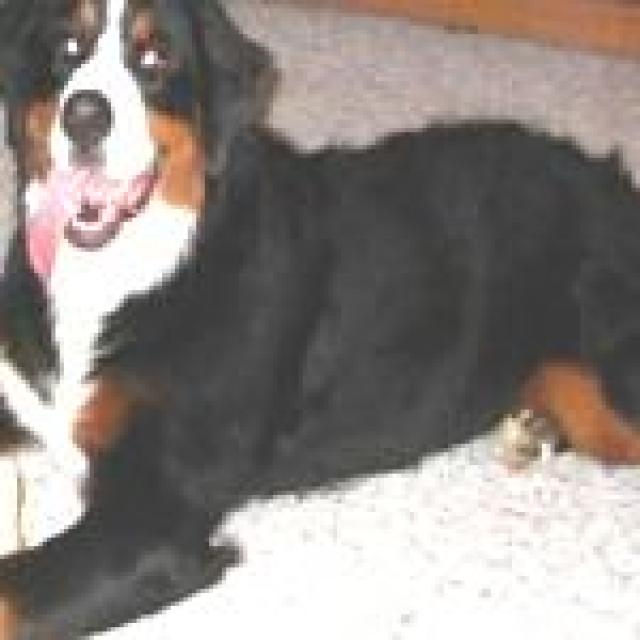
Healthy canine skin — no visible lesions, inflammation, or abnormalities. The skin and coat appear normal.